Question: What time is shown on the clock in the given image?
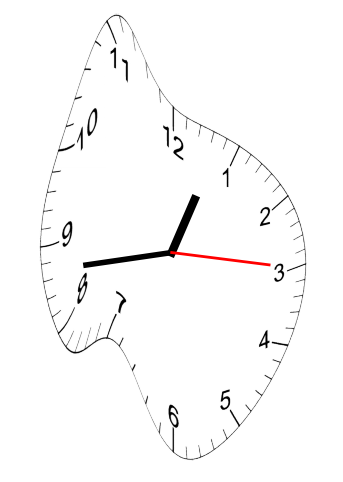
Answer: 12:43:15